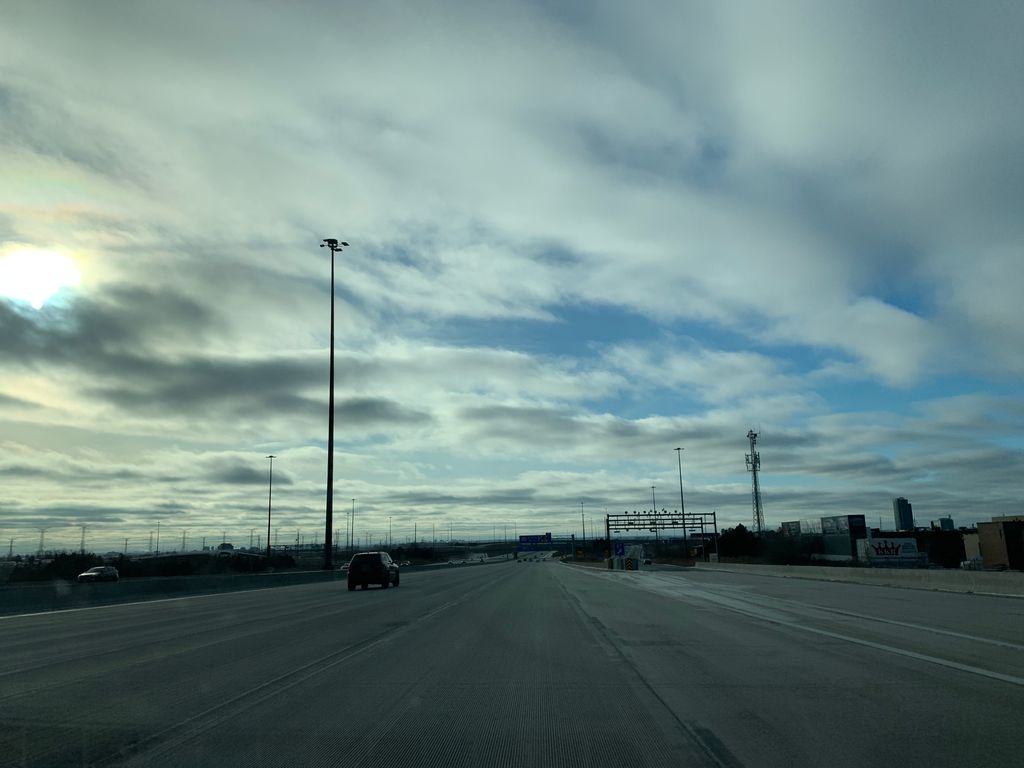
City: toronto